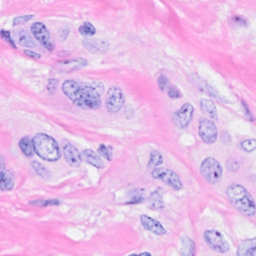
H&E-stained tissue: Breast